Question: I'm trying to design a database for a duty roster but i'm struggling with the multiplicity on the ER diagram.
Here is the section i'm struggling with:

The DutyRoster table in the database will act as a huge link table that joins the members with an event and a duty.
Therefore, it will contain many records for each staff member, many for each records per event (one for each staff member) and many records for each duty. How is this represented using the multiplicity? Is each link a many-to-many relationship?
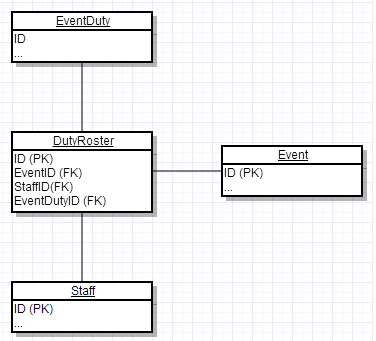
Answer: As you've currently modelled this (with the FK's), an Instance DutyRoster consists of exactly one Event, one Staff-member and one EventDuty.
As I'm understanding this whole ER, the multiplicities should be as follows:
'''
DutyRoster * -------- 1 Event
DutyRoster * -------- 1 Staff
DutyRoster * -------- 1 EventDuty
'''